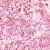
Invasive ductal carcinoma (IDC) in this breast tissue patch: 0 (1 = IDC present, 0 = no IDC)